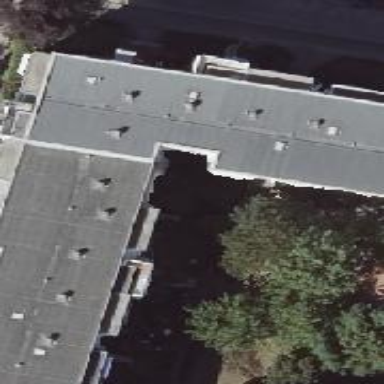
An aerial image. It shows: Flat-roofed apartment building.